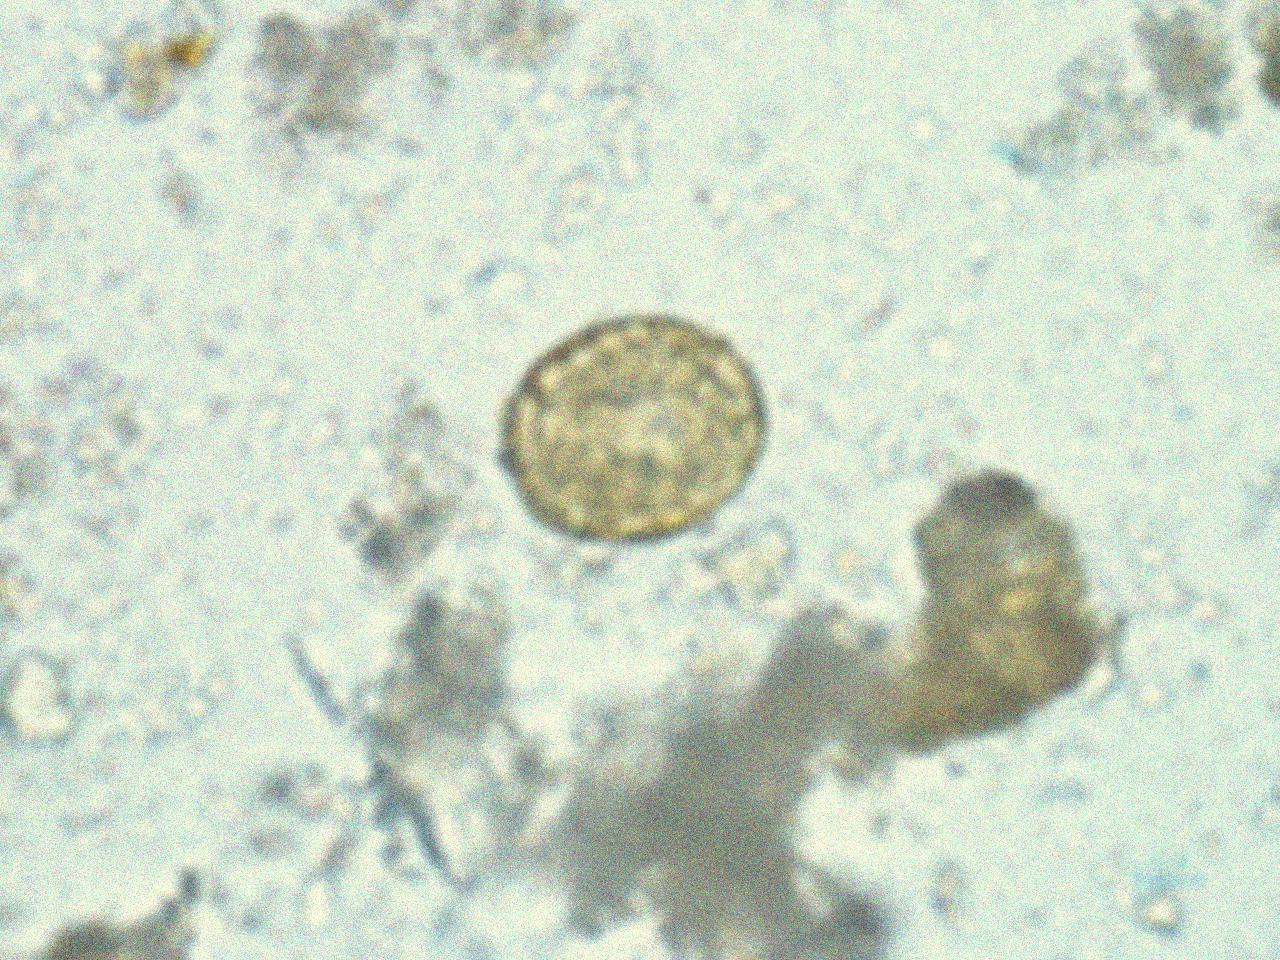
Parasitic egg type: Ascaris lumbricoides